Interaction volume radius: 10 \u00c5
Interaction volume height: 15 \u00c5
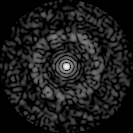
Disorder parameter: 0.8199